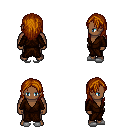
a pixel art fantasy rpg character, male body template, human, dark skin, brown robe, white pants, brunette long hairstyle, white slippers, four views (front, back, left, right), 2x2 character sprite sheet, small pixel art, hard edges, no anti-aliasing